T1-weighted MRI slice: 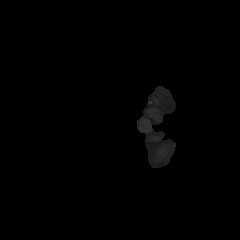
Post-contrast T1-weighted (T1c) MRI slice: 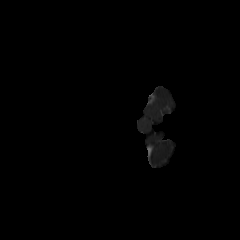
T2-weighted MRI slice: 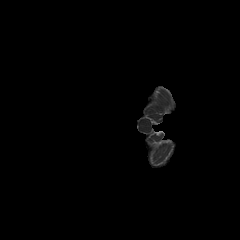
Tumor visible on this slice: no